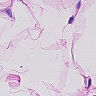
Metastatic tissue present: no